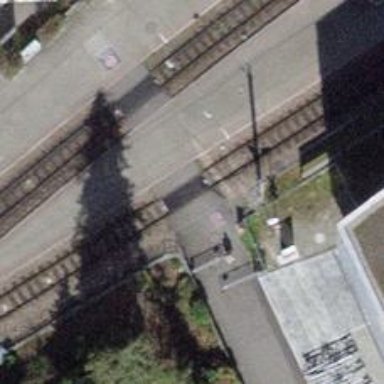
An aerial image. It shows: Railway crossing with chicane.